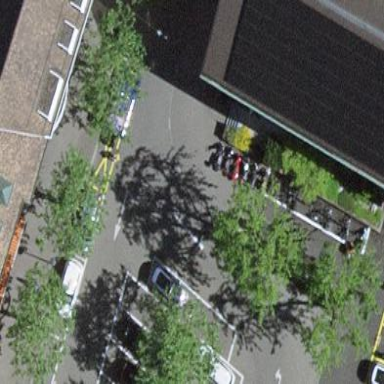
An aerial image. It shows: Bicycle parking area.